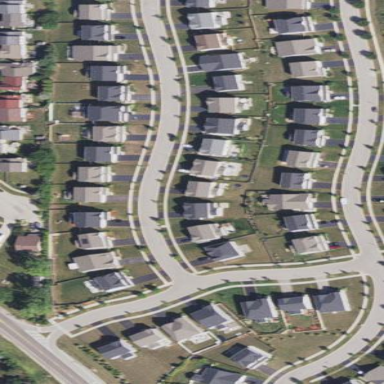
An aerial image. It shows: Single-family residential area within subdivision.